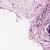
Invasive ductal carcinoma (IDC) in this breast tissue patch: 0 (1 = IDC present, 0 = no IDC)